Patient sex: F
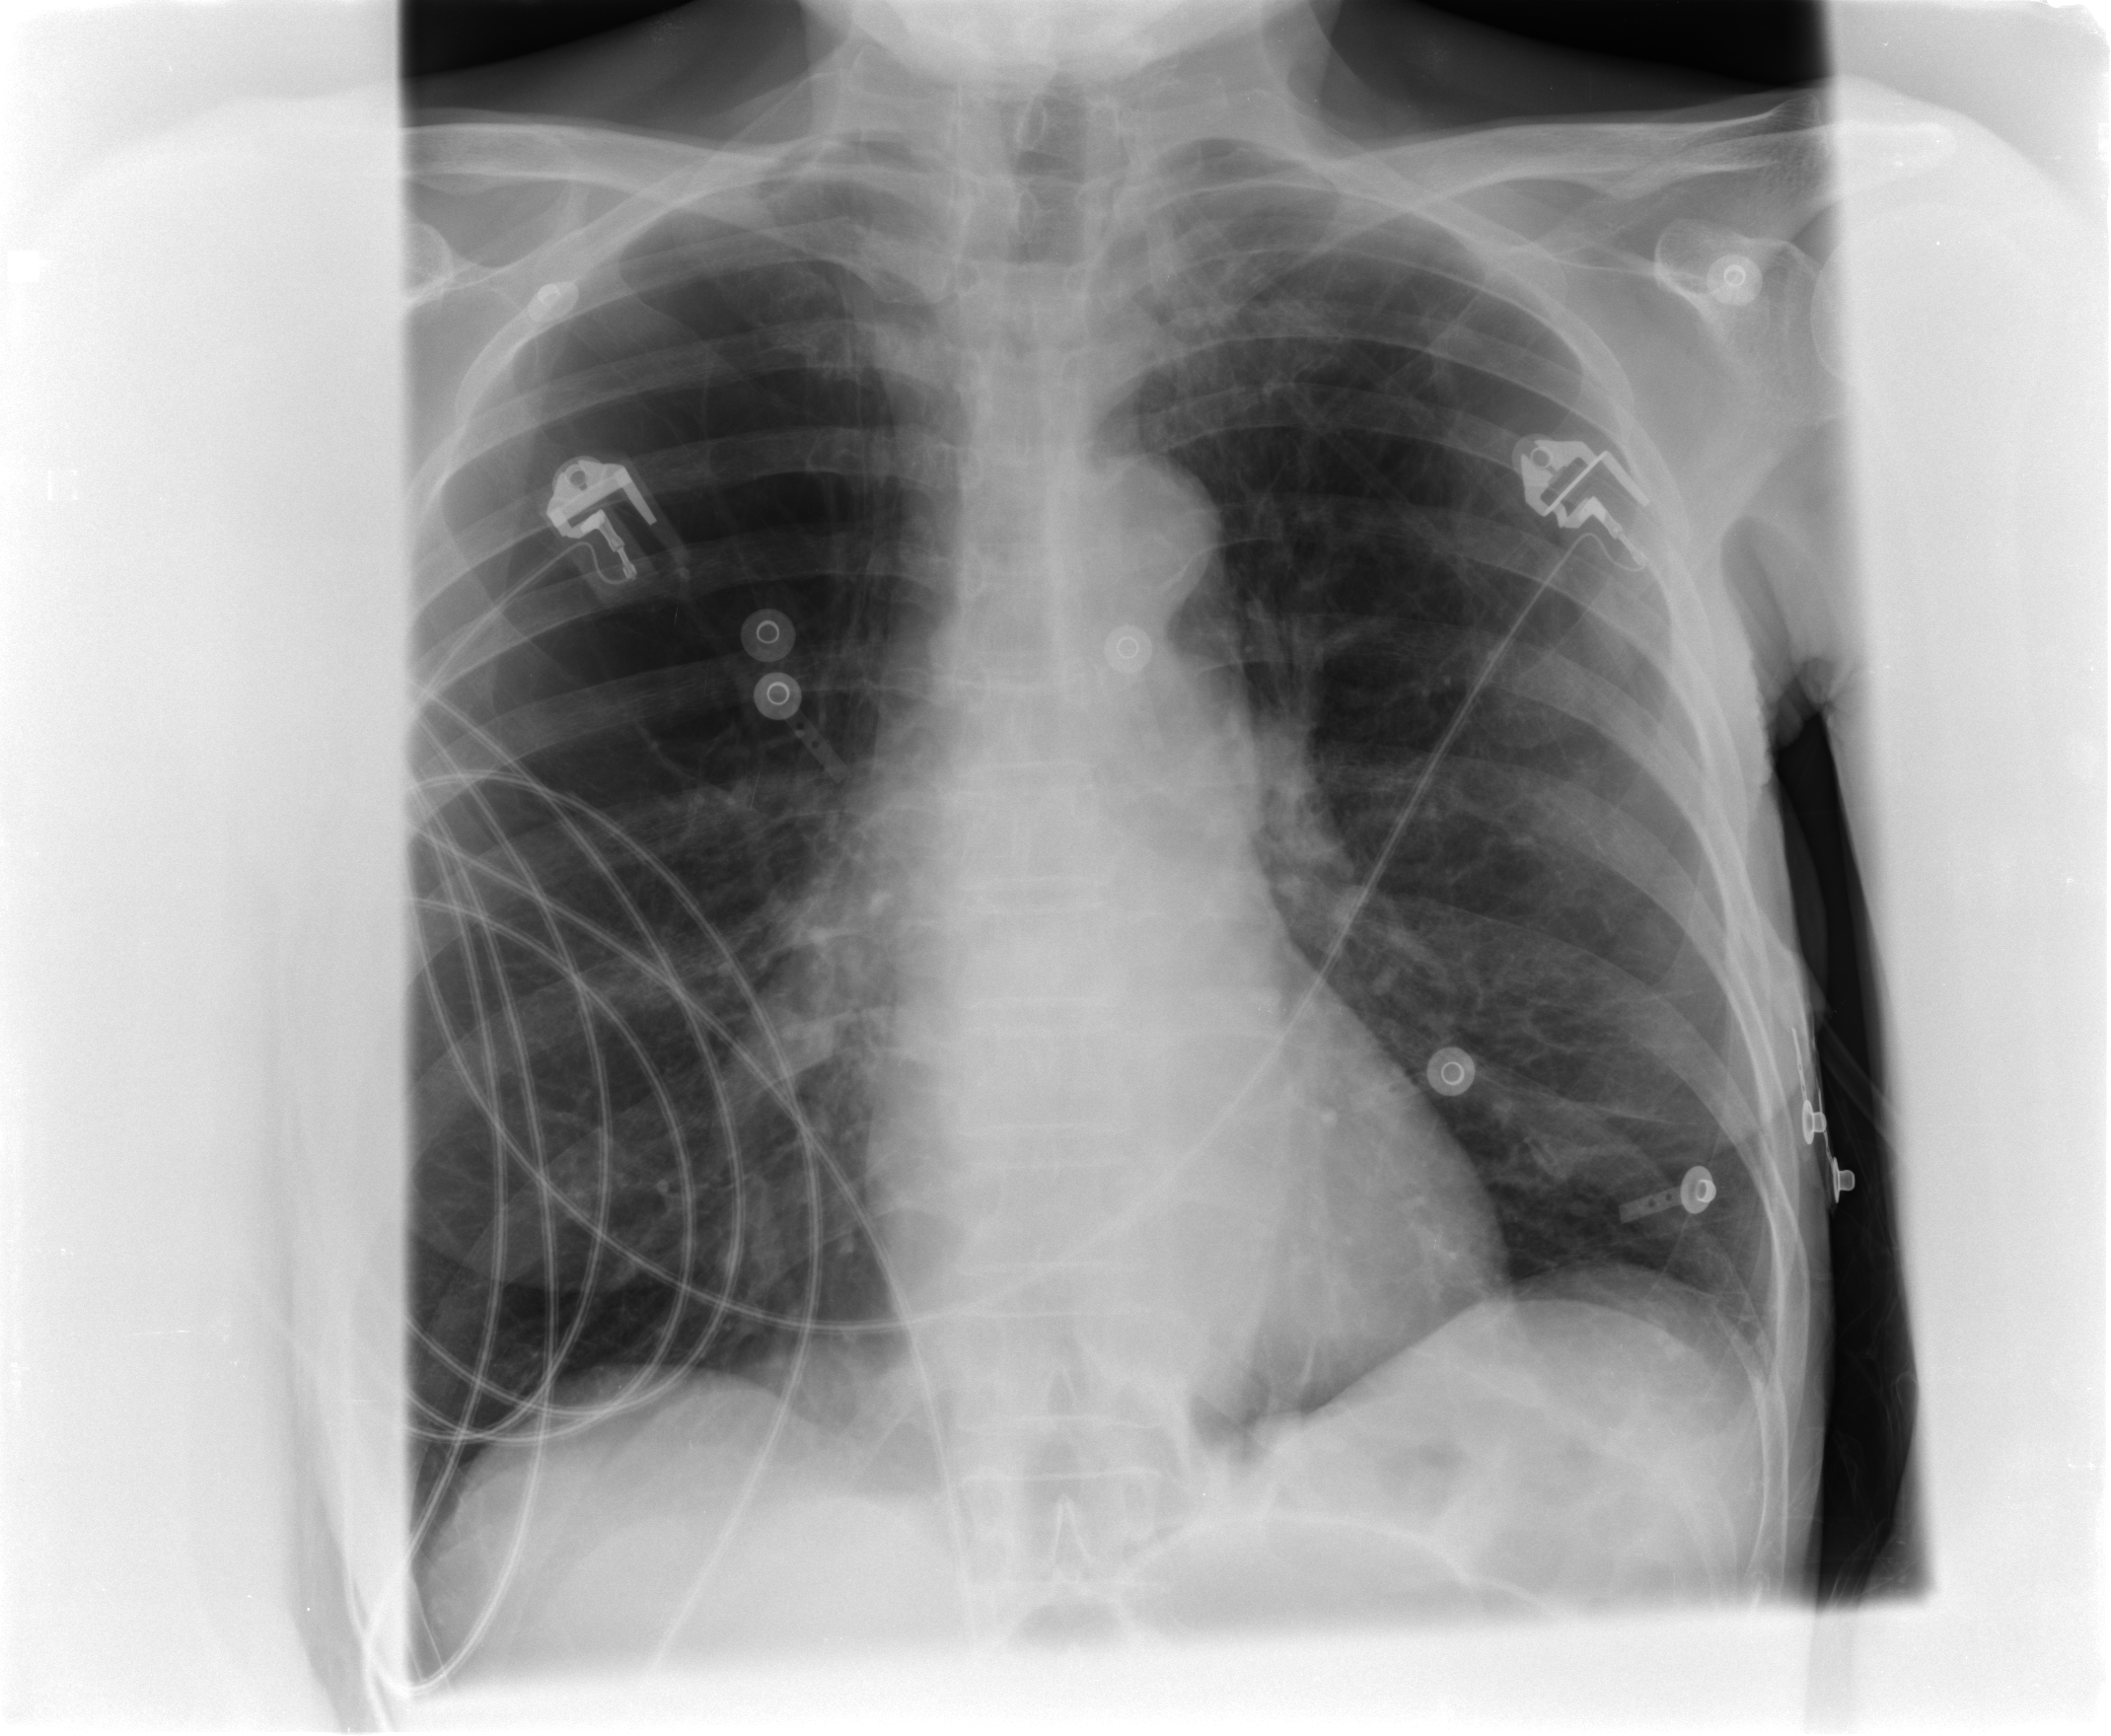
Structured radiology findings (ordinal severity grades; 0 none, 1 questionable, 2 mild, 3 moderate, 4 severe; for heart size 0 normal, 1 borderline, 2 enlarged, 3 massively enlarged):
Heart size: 0
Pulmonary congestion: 0
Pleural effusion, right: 0
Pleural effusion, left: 0
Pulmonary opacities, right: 0
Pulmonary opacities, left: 0
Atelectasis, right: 0
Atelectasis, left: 2